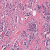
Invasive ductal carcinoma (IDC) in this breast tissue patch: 1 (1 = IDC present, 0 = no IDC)